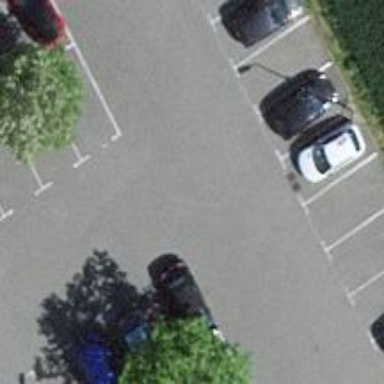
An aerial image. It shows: Parking aisle designated as service road.